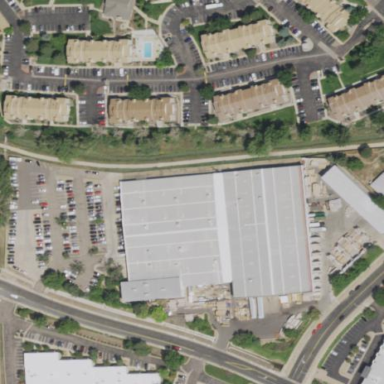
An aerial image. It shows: Warehouse.